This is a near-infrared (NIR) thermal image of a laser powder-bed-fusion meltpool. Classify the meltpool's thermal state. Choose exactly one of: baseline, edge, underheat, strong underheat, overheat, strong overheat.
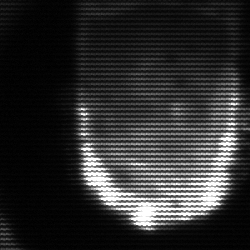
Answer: baseline